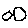
Label: circle